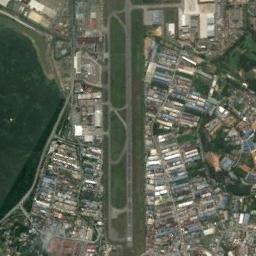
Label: airport